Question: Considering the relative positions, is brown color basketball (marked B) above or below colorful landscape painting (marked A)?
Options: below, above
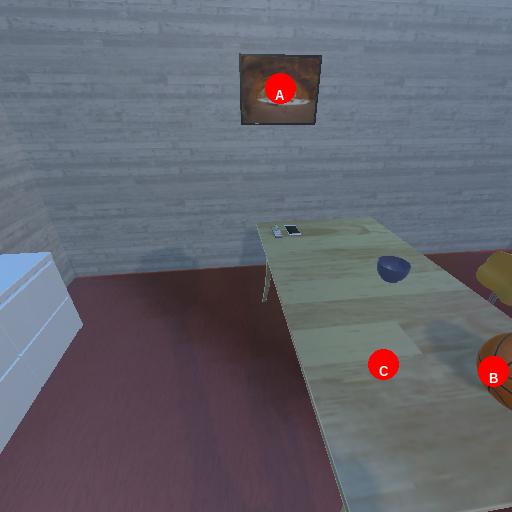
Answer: below